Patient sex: M
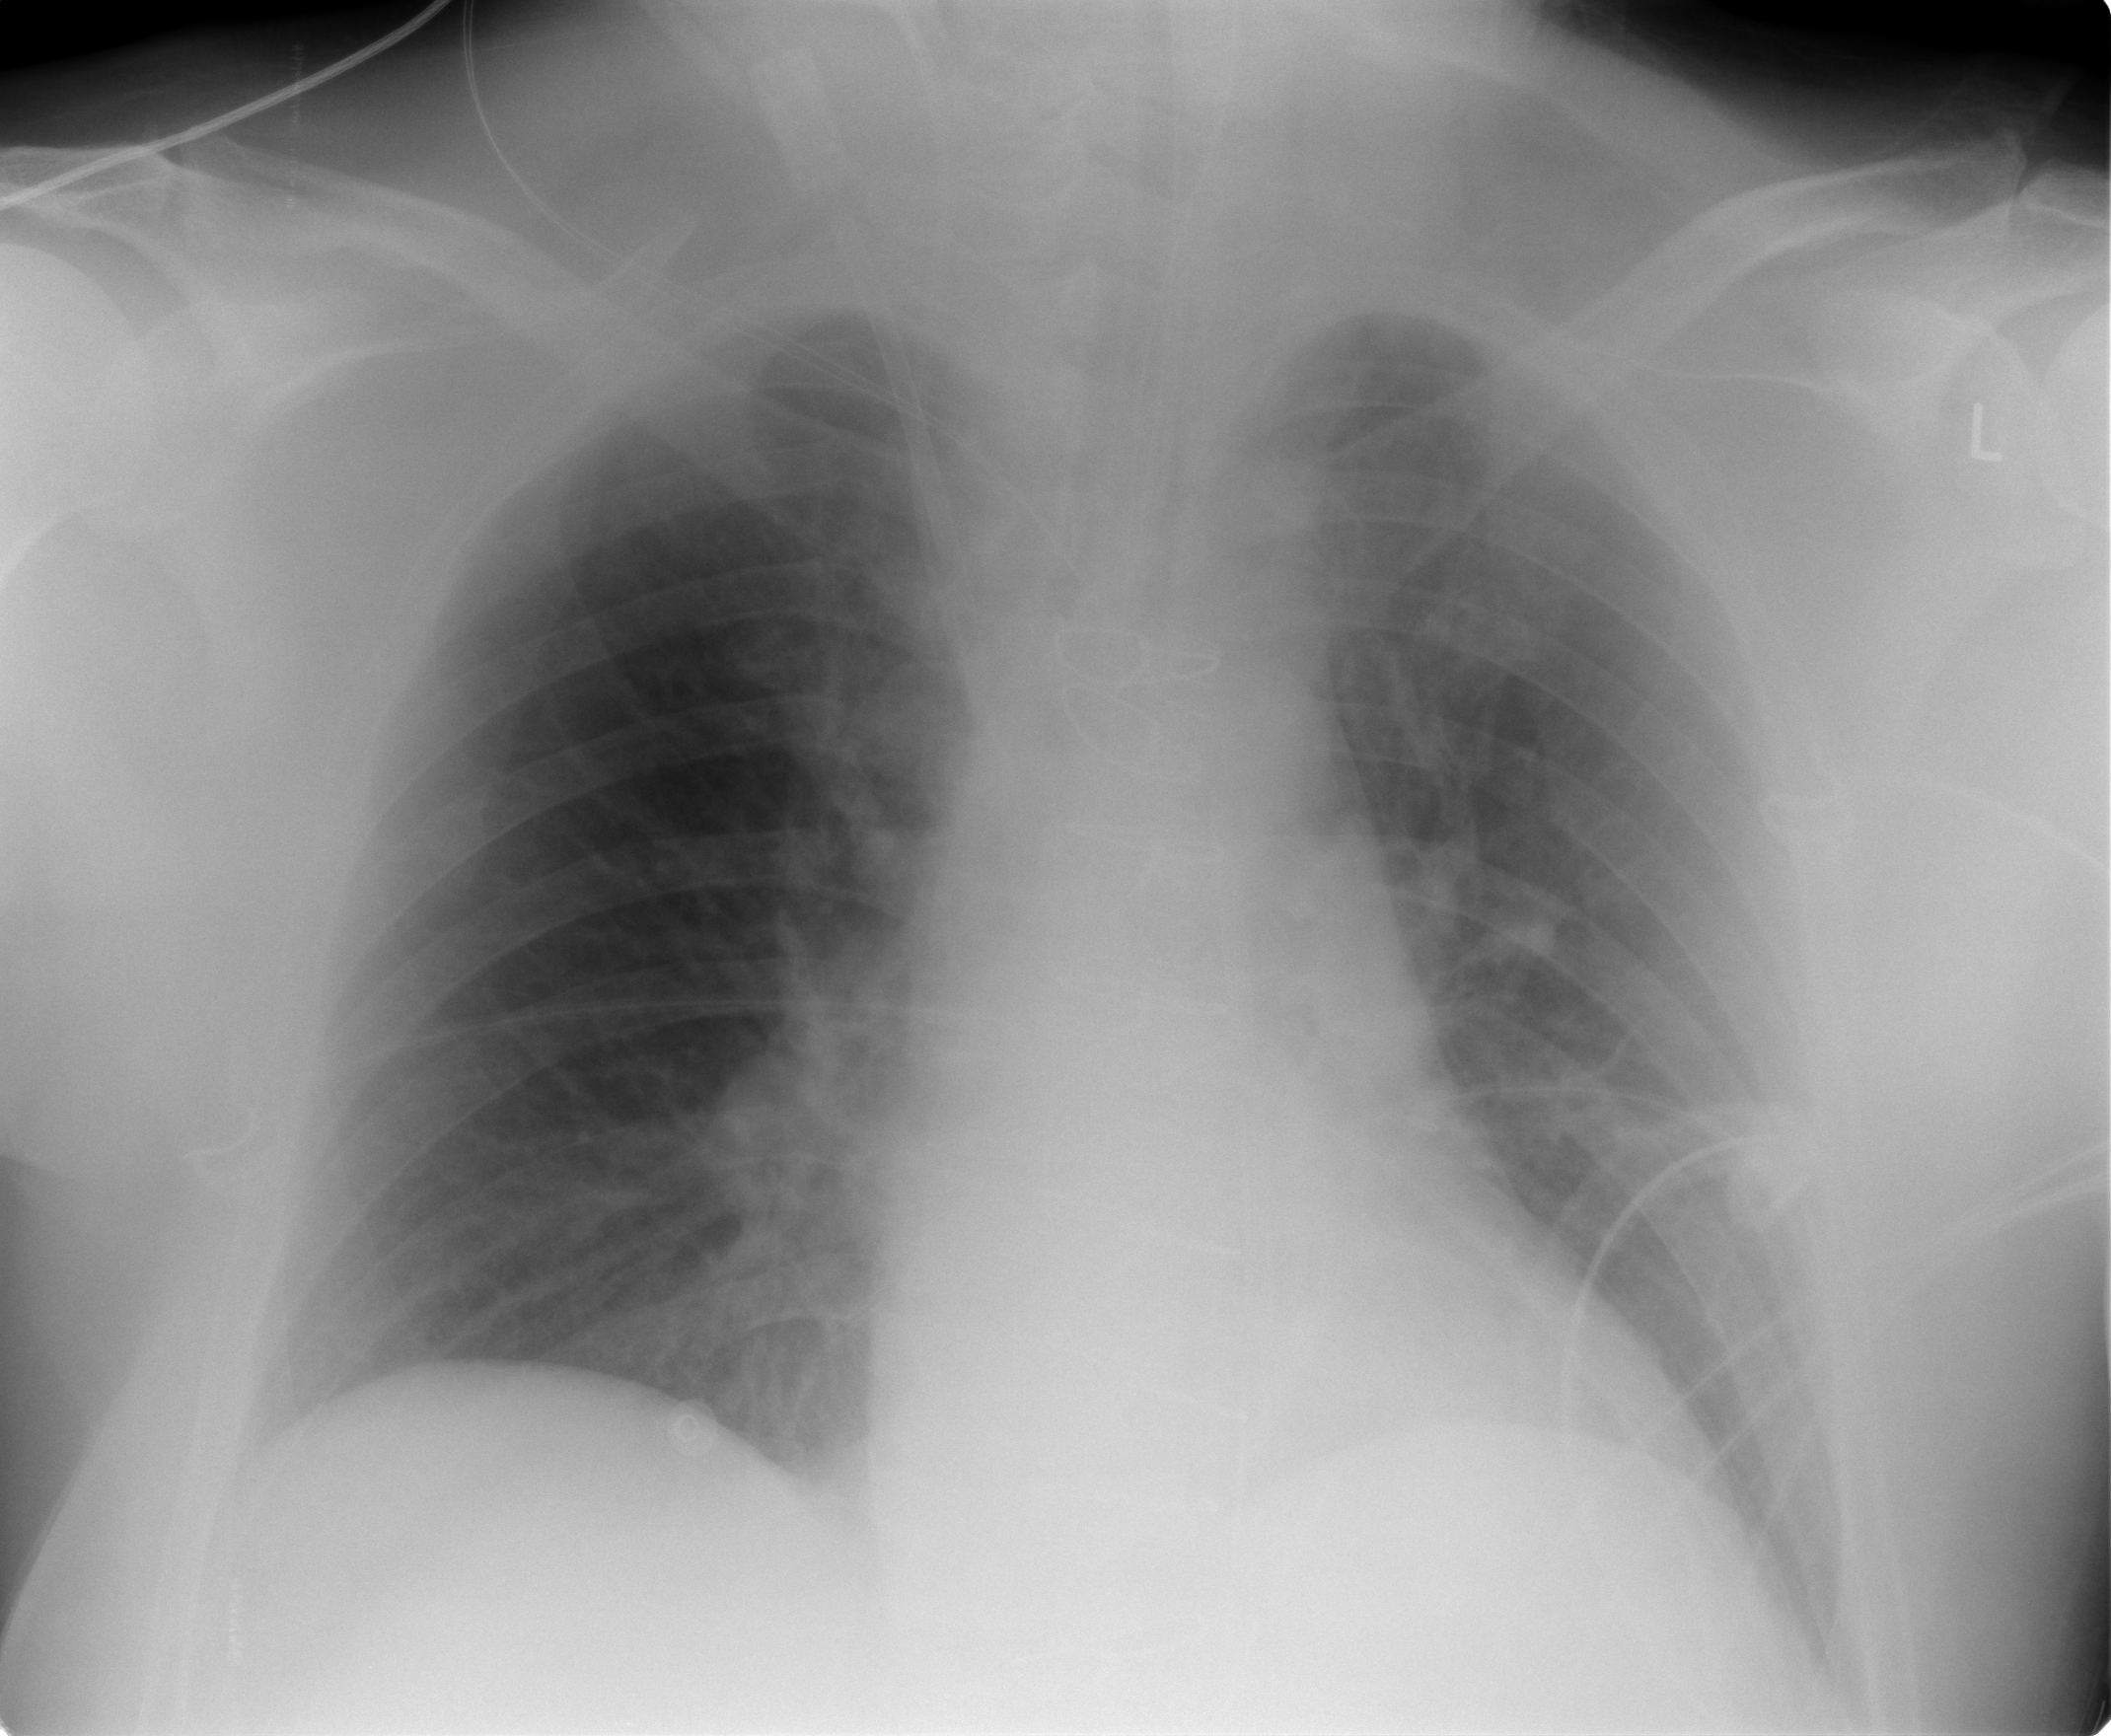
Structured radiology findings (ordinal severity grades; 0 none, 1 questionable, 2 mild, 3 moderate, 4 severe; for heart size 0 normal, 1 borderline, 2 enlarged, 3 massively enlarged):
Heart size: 0
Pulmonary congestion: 2
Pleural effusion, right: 0
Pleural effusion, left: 0
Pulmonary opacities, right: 0
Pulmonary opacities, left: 0
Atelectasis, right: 0
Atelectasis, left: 0